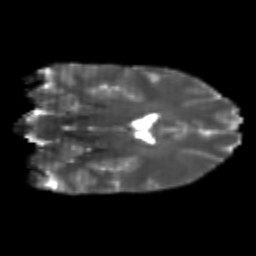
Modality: T2w
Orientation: coronal
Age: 23
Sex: female
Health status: healthy
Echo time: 0.074 s